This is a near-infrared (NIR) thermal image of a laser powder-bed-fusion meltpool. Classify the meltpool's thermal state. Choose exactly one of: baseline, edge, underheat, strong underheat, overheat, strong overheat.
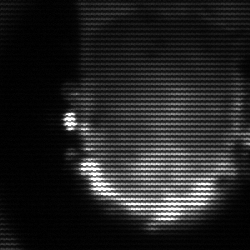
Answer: baseline